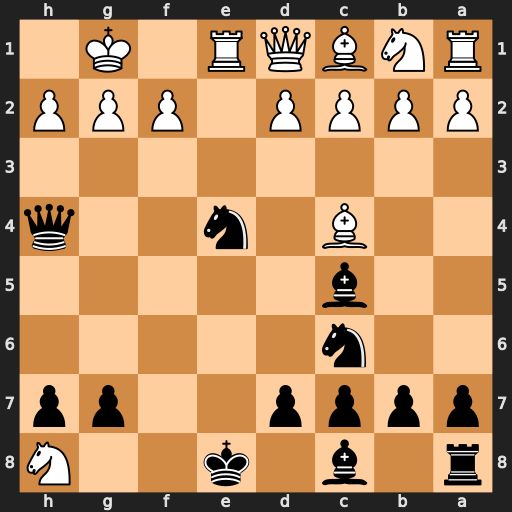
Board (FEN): r1b1k2N/pppp2pp/2n5/2b5/2B1n2q/8/PPPP1PPP/RNBQR1K1
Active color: b
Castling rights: q
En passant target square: -
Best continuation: Qxf2+ Kh1 Qg1+ Rxg1 Nf2#